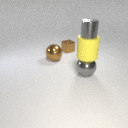
large gray metal sphere in front of small brown metal cube